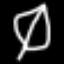
Label: leaf